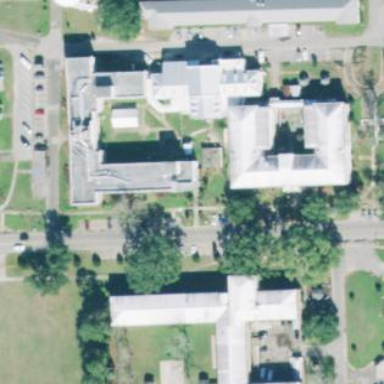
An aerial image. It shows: Hospital building.